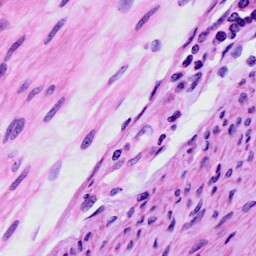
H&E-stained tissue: Cervix